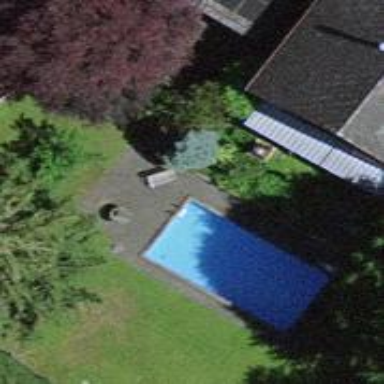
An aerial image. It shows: Swimming pool located in leisure land.